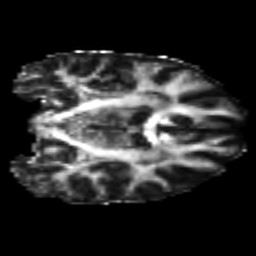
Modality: FA
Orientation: coronal
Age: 22
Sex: female
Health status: healthy
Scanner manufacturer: philips
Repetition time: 7.474 s
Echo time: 0.08753 s